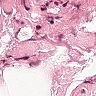
Metastatic tissue present: no